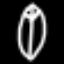
Label: leaf